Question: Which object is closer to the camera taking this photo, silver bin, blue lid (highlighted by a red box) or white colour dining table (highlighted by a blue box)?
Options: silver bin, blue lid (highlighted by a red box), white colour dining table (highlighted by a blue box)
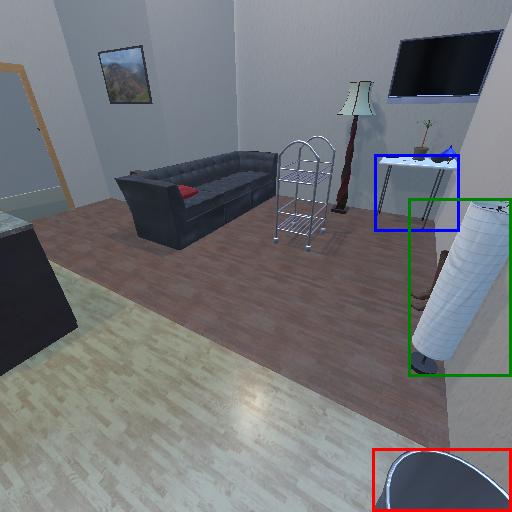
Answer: silver bin, blue lid (highlighted by a red box)